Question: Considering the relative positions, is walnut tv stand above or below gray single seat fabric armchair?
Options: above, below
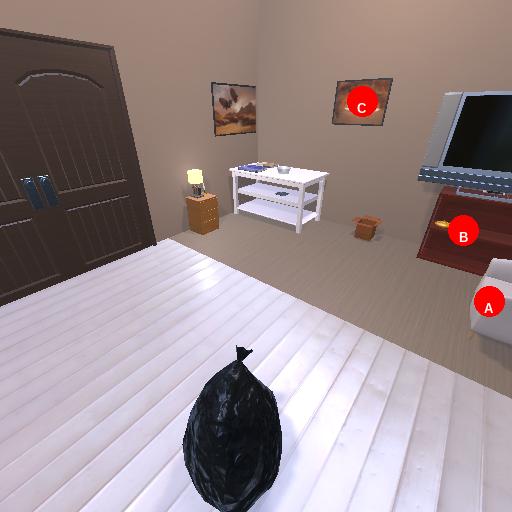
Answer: above